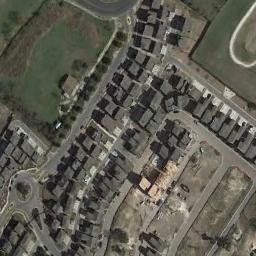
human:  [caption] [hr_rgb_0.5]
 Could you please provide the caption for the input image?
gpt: There are many buildings in the mobile home park .

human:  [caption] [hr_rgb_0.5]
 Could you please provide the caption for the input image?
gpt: The mobile home park has lots of neatly arranged mobile homes and some green areas .

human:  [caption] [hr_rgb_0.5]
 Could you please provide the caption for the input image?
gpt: The mobile home park is on the open place next to the grass .

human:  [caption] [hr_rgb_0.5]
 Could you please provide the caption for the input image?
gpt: The roof of most mobile homes is white .

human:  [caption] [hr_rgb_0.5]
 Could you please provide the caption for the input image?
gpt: There are many black buildings arranged neatly in the mobile home park .